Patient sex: M
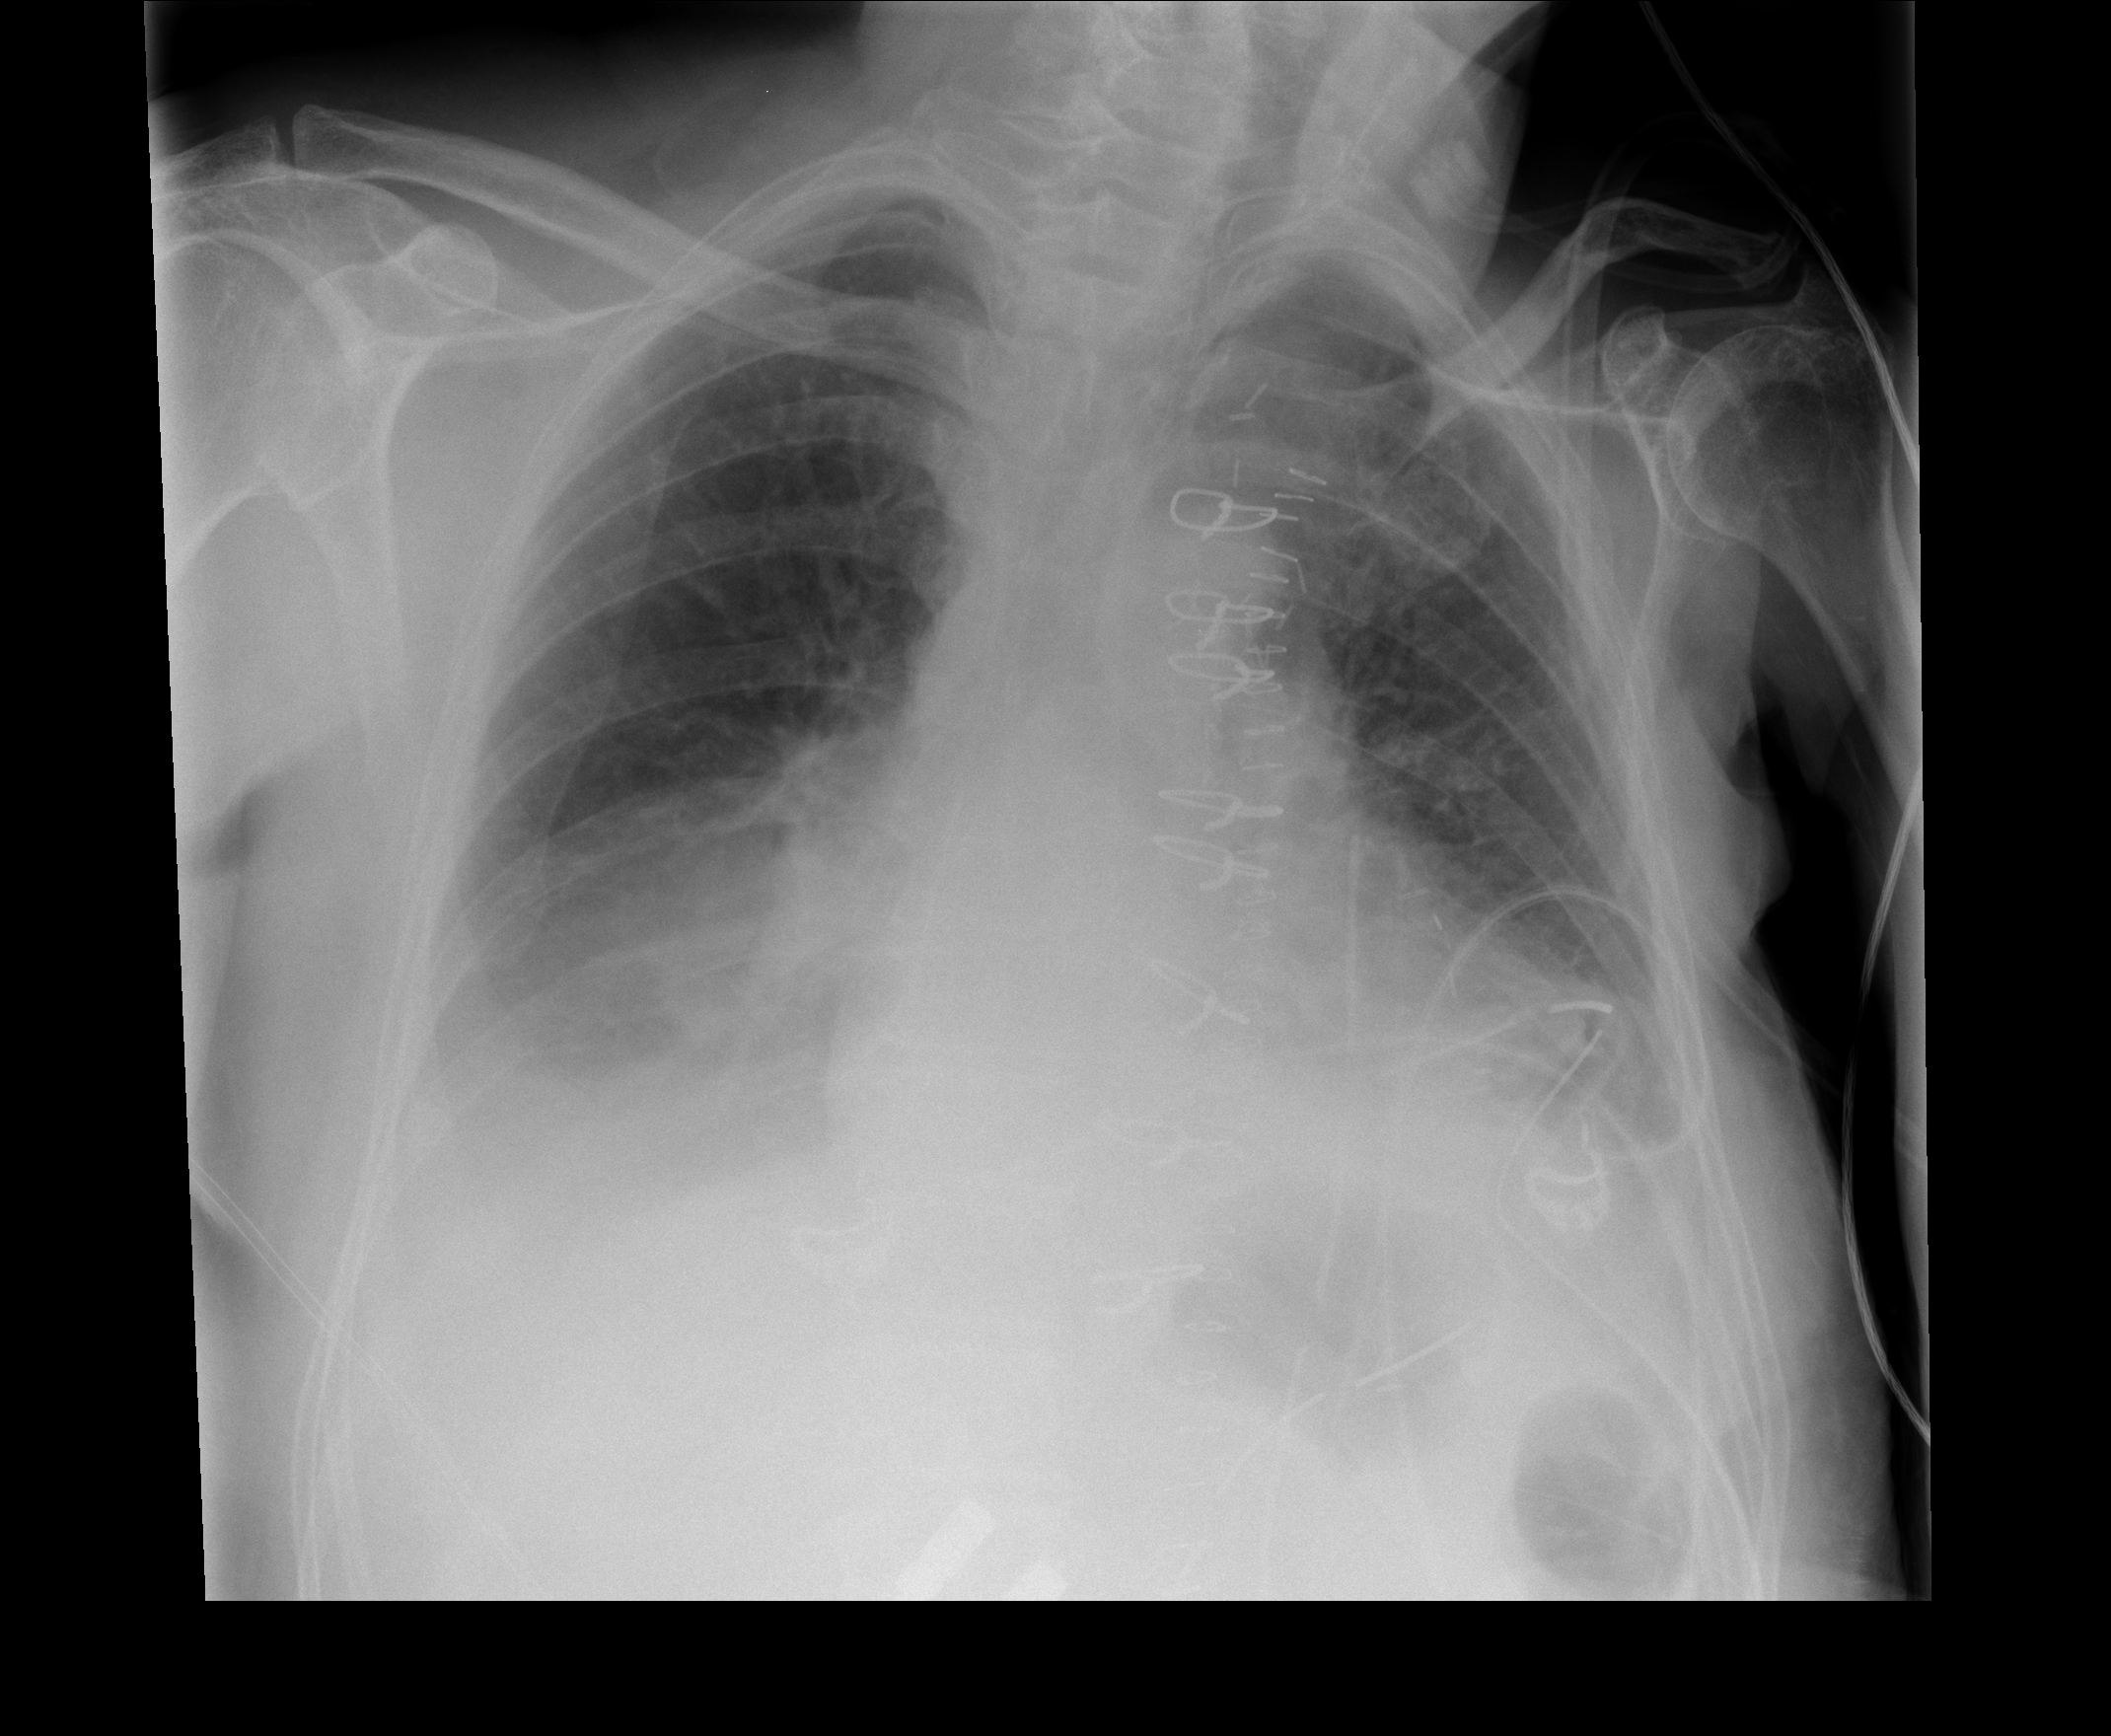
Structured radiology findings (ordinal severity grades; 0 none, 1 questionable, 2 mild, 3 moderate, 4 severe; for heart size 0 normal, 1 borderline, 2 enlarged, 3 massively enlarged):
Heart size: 1
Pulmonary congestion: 0
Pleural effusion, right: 2
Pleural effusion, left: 2
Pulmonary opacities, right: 2
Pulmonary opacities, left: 0
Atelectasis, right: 2
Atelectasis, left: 2